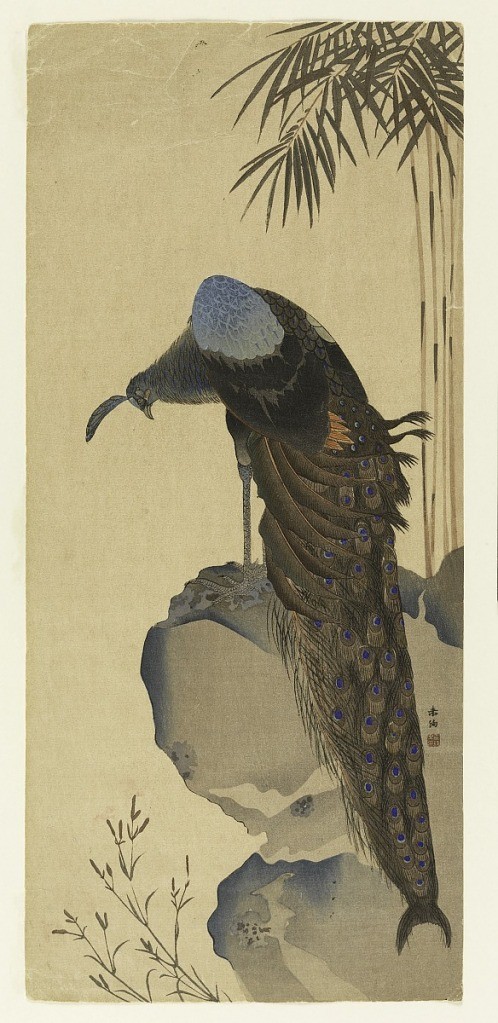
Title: Peacock
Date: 19th century
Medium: Woodblock on paper
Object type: Print
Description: A peacock with lowered head stands atop high cliffs. Some Japanese characters.